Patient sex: F
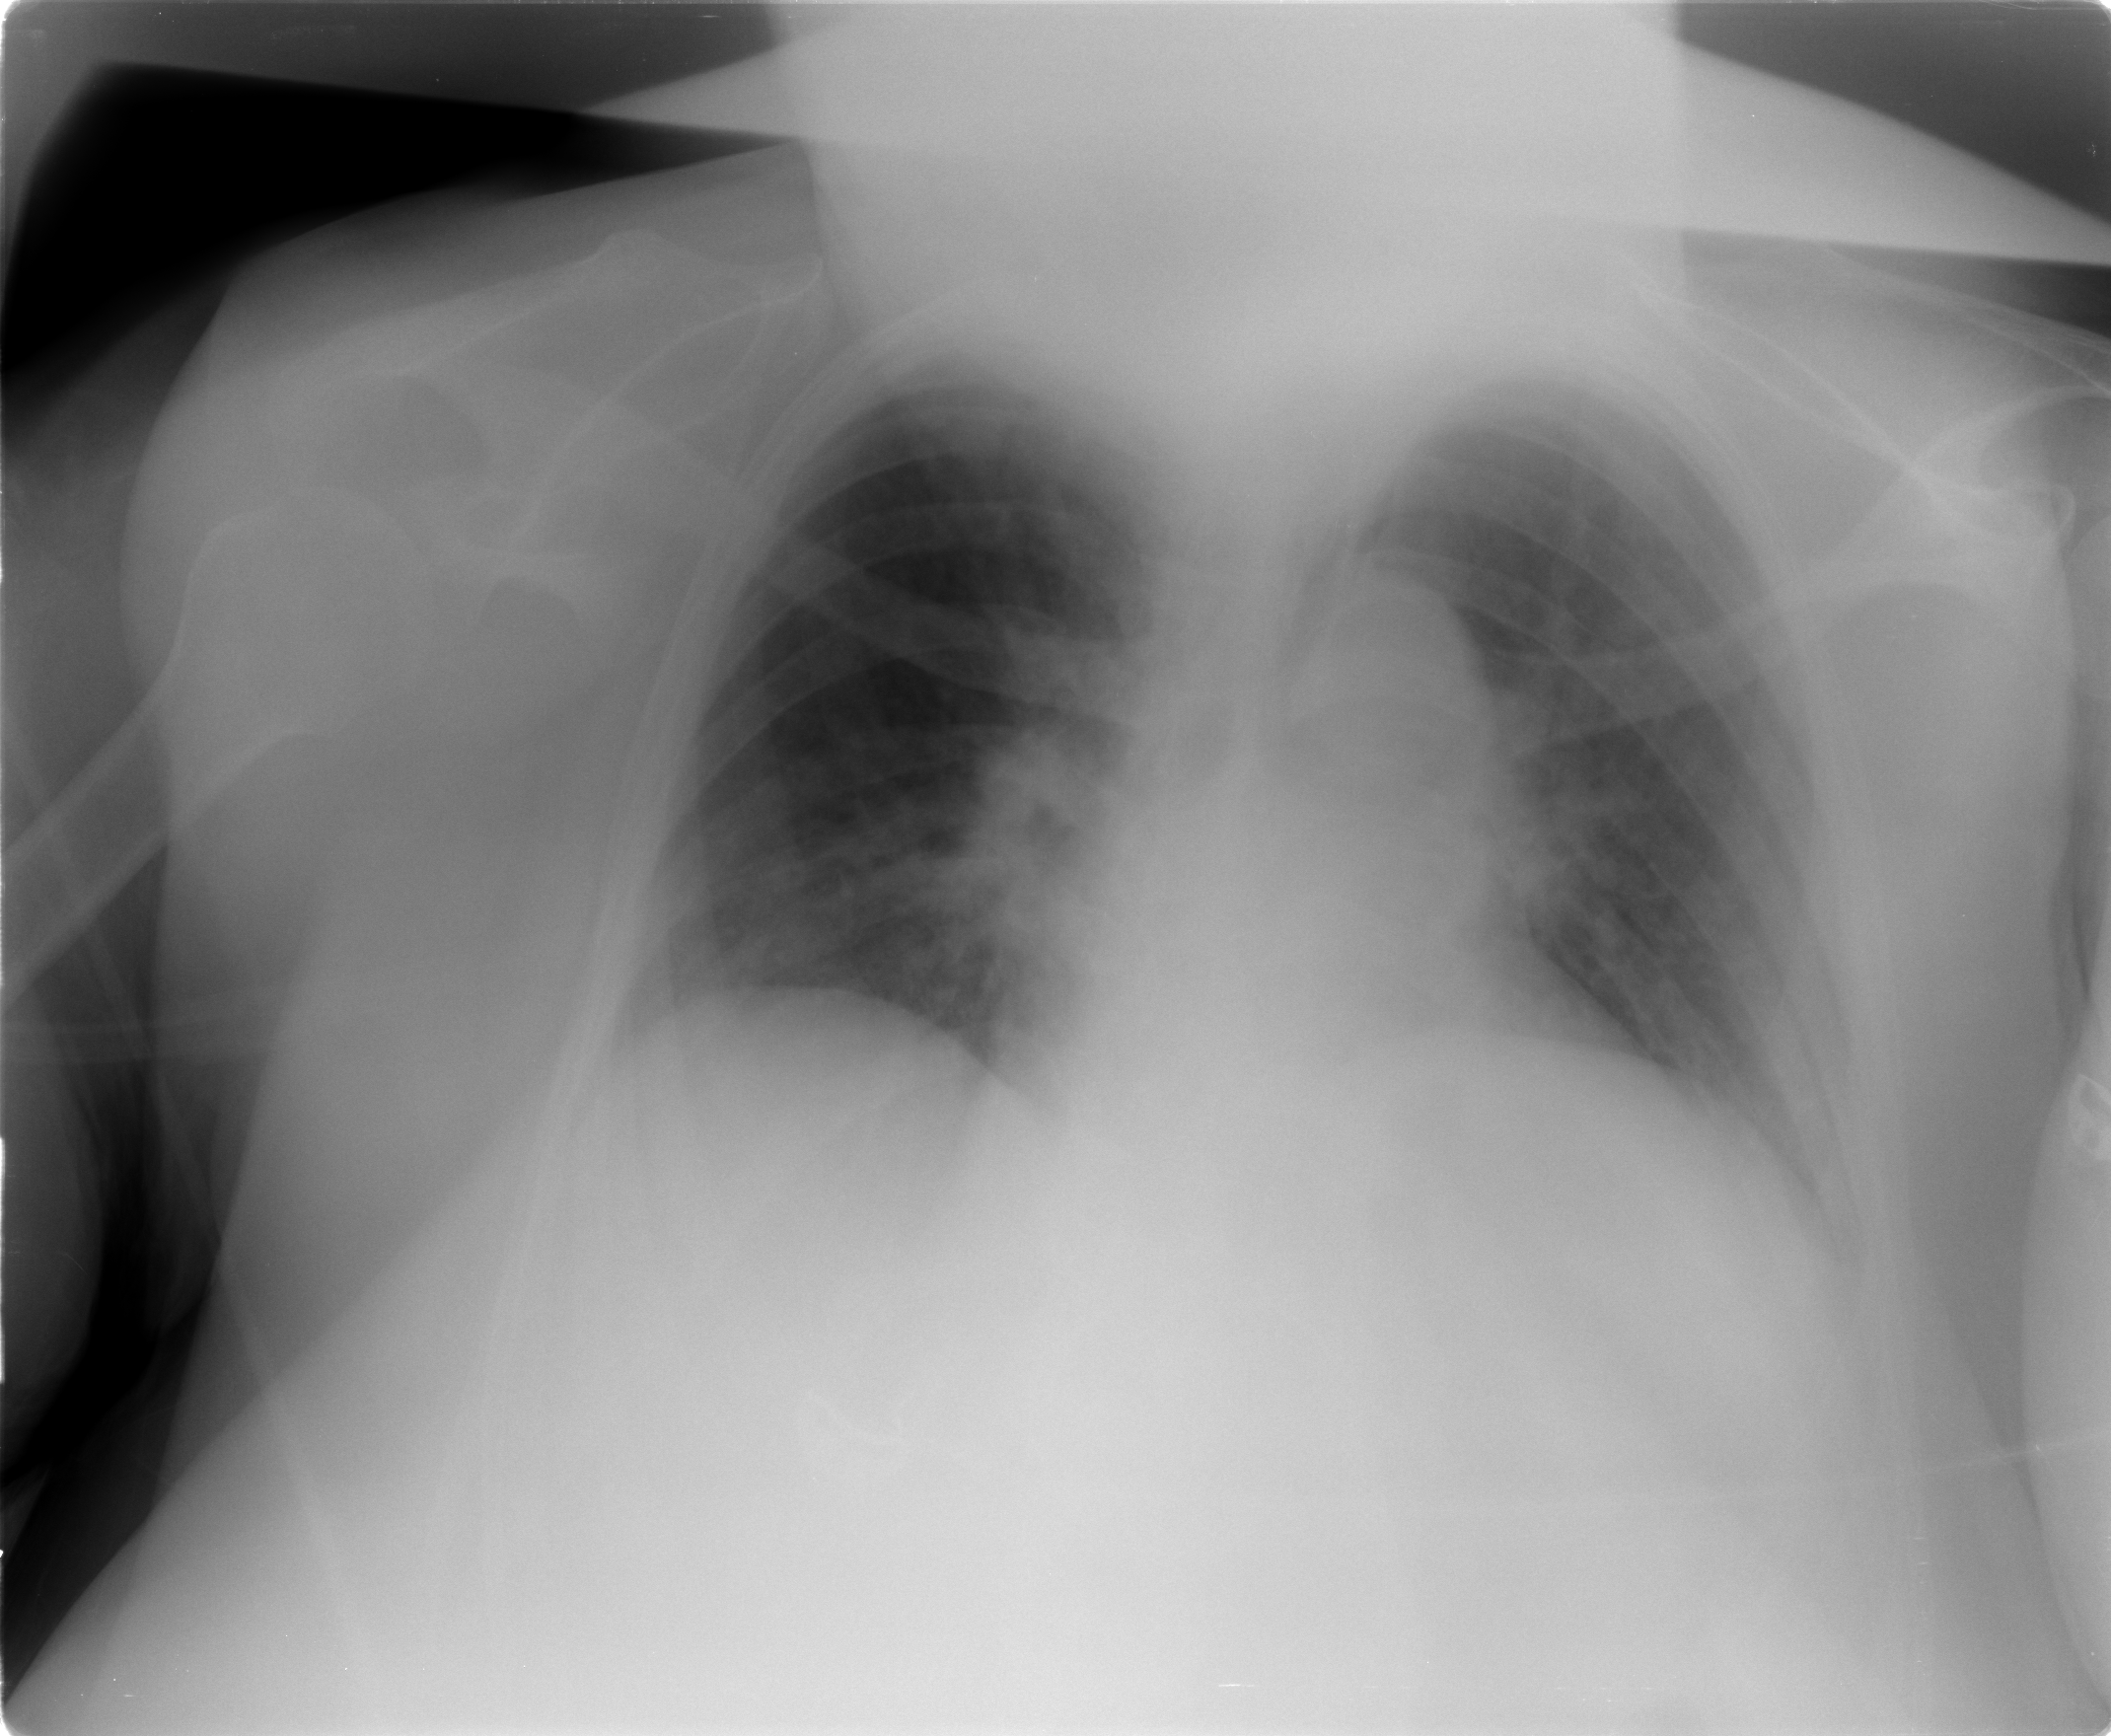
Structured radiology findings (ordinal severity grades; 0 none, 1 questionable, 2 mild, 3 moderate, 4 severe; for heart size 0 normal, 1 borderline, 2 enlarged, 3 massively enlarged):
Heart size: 0
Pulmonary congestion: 2
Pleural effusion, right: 0
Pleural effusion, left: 0
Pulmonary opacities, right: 2
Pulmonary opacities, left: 2
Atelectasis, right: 0
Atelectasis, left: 0